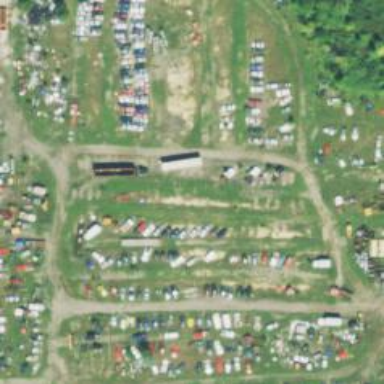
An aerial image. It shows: Junk yard shop.